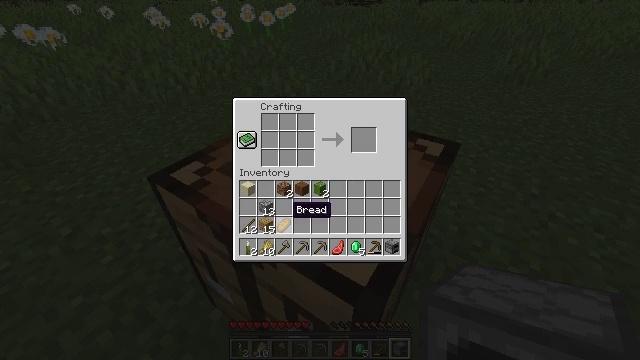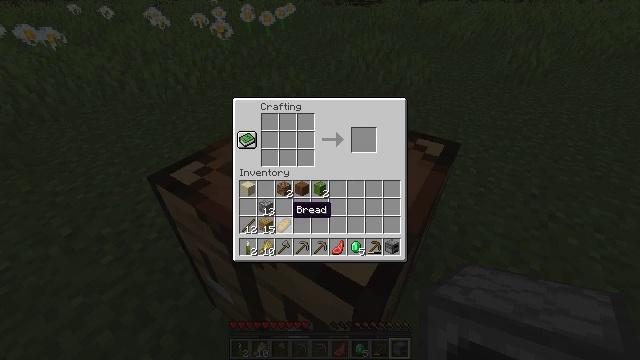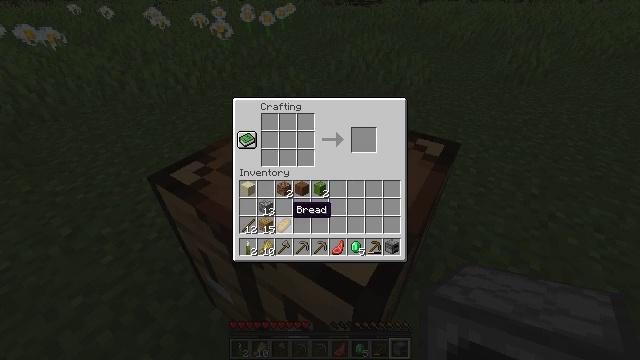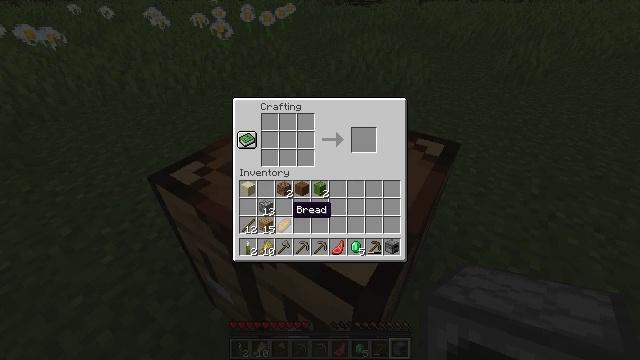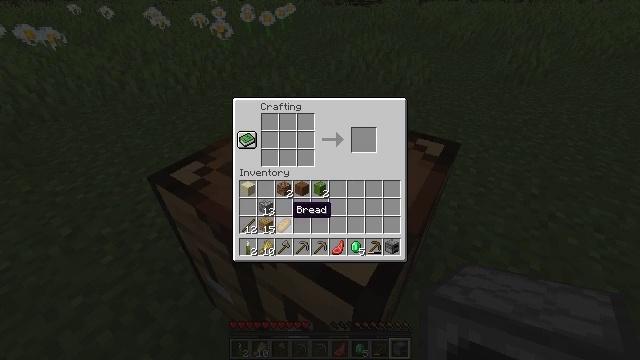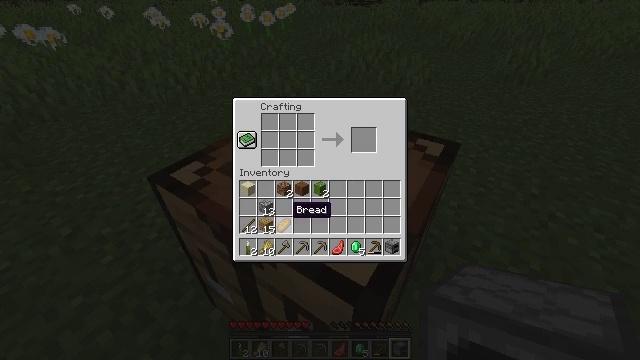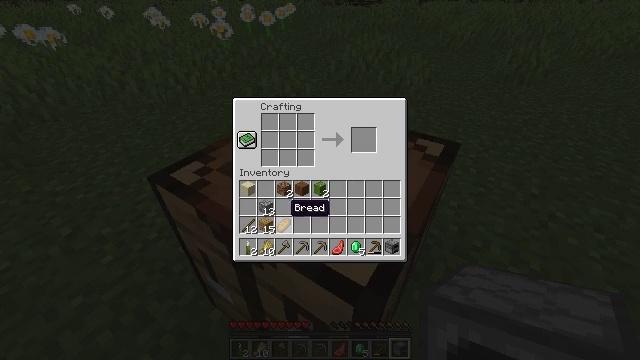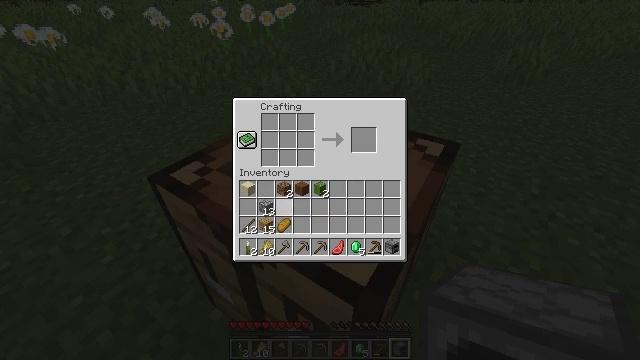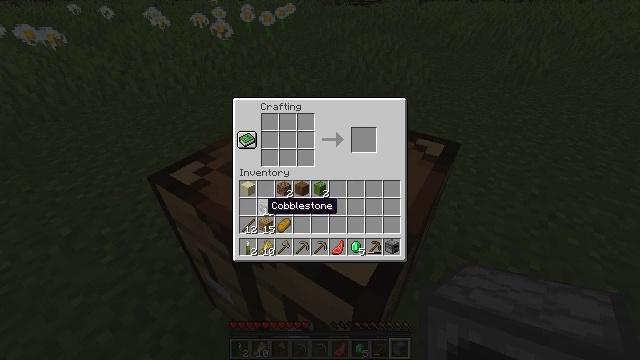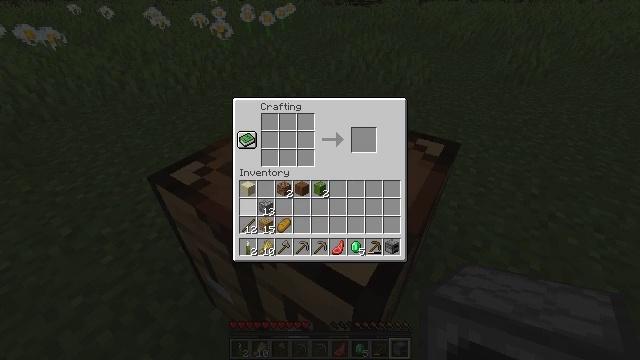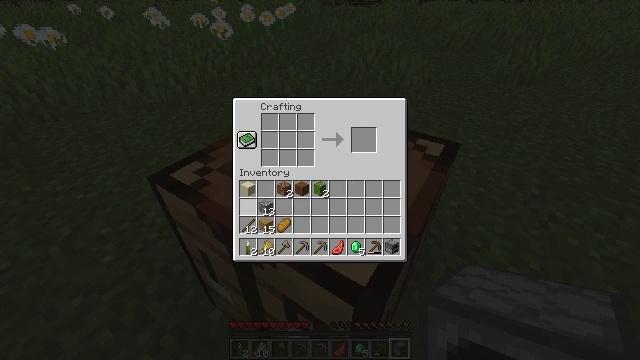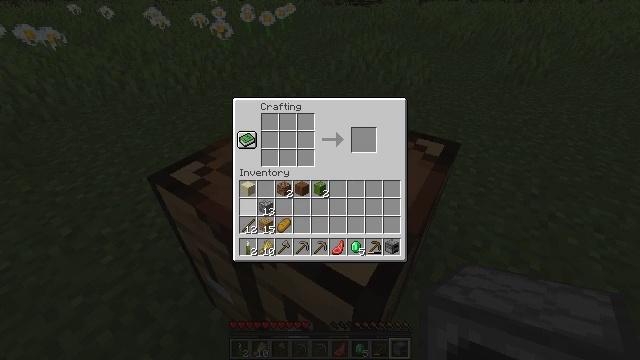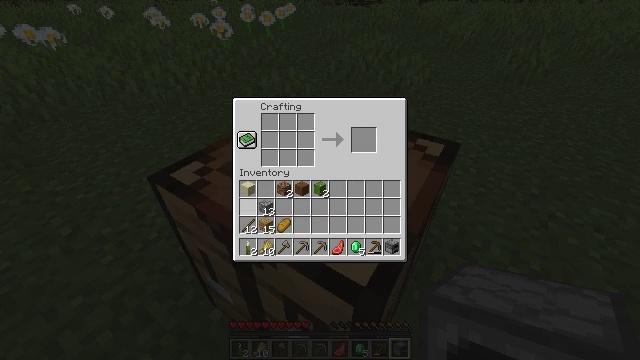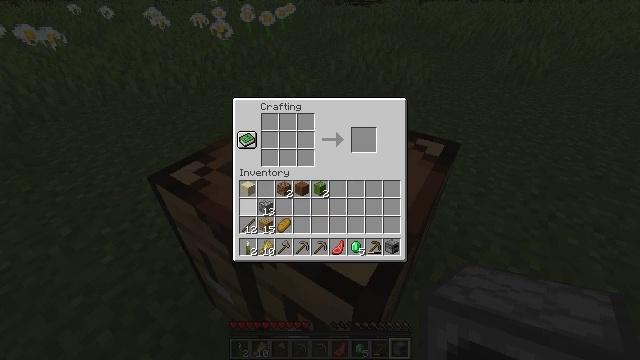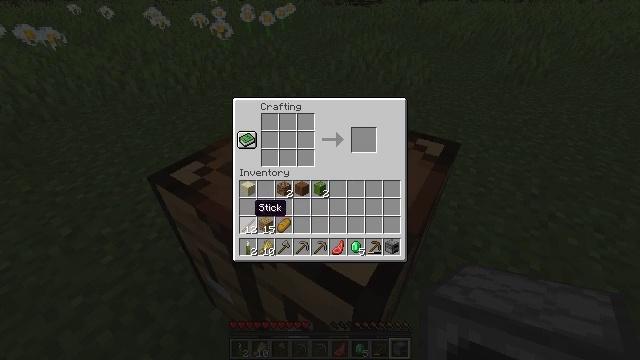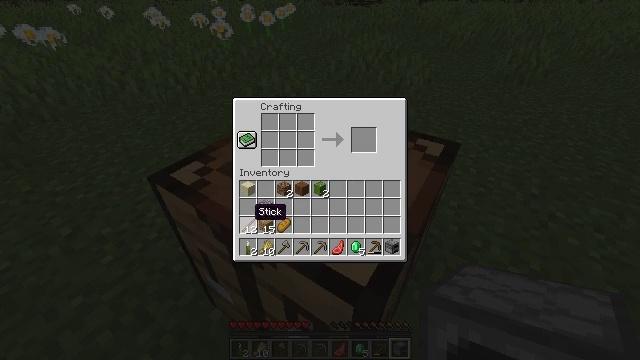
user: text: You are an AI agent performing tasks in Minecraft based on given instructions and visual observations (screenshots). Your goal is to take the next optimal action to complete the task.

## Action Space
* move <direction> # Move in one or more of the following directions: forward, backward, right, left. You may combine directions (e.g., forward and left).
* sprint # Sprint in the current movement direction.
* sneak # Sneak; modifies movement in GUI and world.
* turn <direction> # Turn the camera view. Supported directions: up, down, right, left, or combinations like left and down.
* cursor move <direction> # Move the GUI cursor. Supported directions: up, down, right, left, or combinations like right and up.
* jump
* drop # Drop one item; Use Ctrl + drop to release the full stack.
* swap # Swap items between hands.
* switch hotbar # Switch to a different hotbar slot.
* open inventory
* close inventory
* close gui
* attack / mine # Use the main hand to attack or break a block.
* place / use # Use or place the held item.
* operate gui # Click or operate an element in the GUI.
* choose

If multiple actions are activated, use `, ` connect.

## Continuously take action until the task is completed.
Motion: motion action
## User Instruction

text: Craft a stone shovel with cobblestone and sticks.
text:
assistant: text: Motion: no_op
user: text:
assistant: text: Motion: no_op
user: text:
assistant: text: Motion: no_op
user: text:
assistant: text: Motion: no_op
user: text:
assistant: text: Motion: no_op
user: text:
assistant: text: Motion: no_op
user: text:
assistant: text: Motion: cursor move left
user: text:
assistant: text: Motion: cursor move left
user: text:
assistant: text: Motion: cursor move left
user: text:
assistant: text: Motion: no_op
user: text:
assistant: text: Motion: no_op
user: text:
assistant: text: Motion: no_op
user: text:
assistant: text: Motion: no_op
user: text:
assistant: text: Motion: no_op
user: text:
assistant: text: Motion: no_op
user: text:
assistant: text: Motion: no_op
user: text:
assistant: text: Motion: no_op
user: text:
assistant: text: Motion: no_op
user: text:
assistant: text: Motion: no_op
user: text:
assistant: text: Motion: no_op
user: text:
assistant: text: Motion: no_op
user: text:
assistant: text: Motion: no_op
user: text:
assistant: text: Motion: no_op
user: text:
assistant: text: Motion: no_op
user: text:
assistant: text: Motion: no_op
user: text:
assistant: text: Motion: no_op
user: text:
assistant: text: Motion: no_op
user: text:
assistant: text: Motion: operate gui
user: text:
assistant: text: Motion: operate gui
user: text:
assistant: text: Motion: operate gui